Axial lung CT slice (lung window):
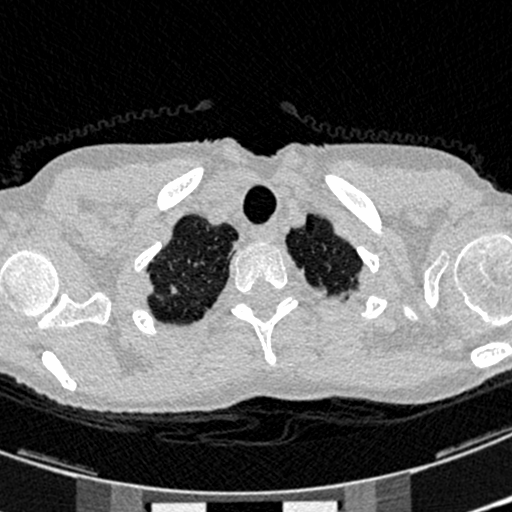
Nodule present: no